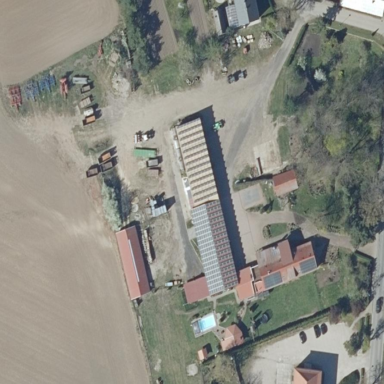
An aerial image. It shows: Farmyard area.